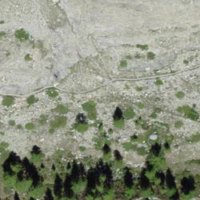
EUNIS habitat code: 31
Species observed at this site:
Chamaenerion dodonaei